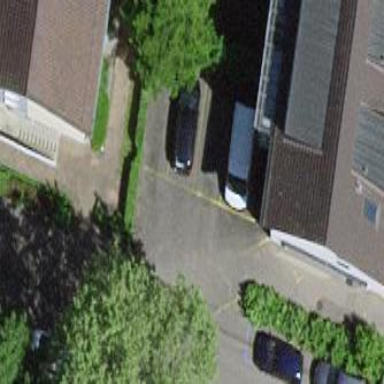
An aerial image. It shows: Street side parking area.